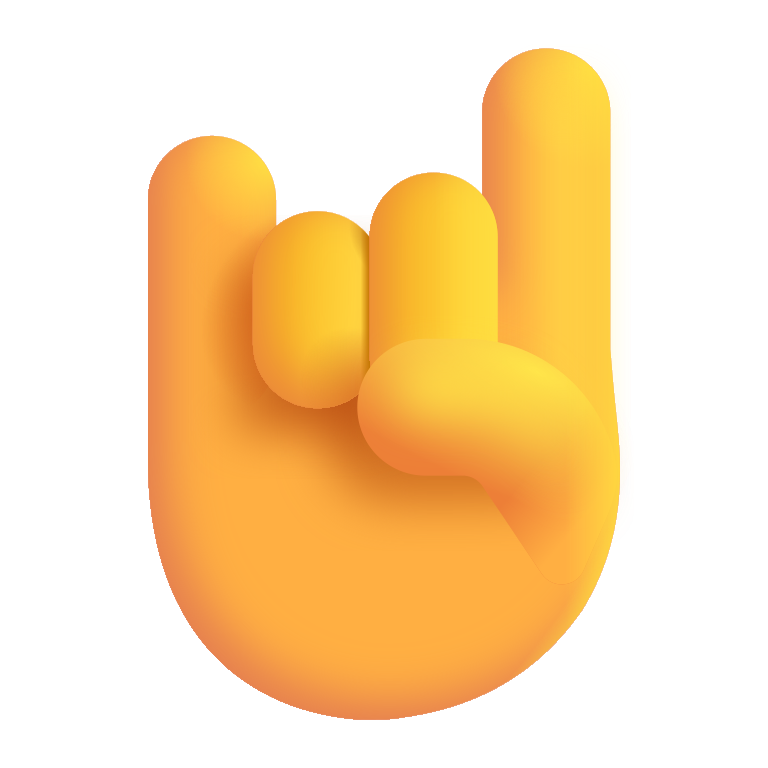
sign of the horns color default